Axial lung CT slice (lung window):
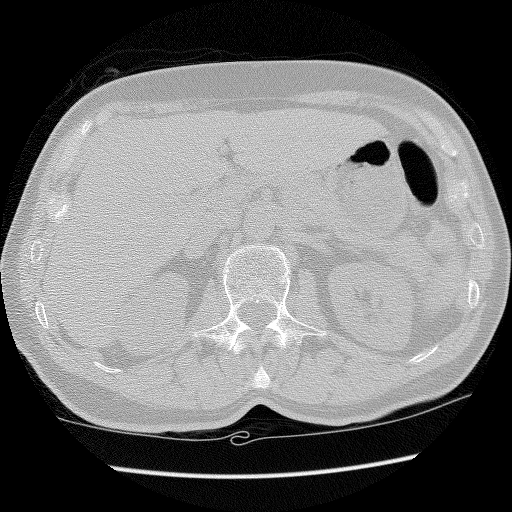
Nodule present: no